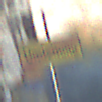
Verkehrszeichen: EndeDerUmleitungsankuendigung
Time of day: MorningAfternoon
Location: Outdoor (Urban)
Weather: PartlyCloudy
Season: NotSpecified
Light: Natural